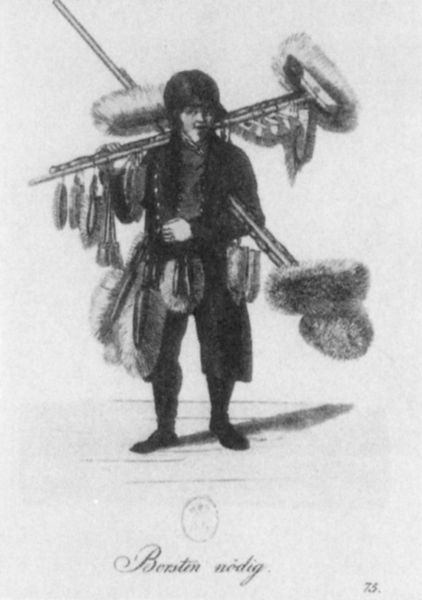
Titel: Händlerruf aus Hamburg
Künstler: Christopher Suhr
Schlagwörter: dunkel, hand, mann, schatten, hut, schwarz, skizze, weiss, zeichnung, gürtel, jacke, kappe, mütze, gesicht, mensch, tragen, schulter, lächeln, schleppen, grafik, besen, besenstiel, knöpfe, lachen, reinigen, text, schornsteinfeger, stempel, stiefel, bürsten, puschel, putzen, geschultert, besenverkäufer, putzer, bürstenverkäufer, bürstenmacher